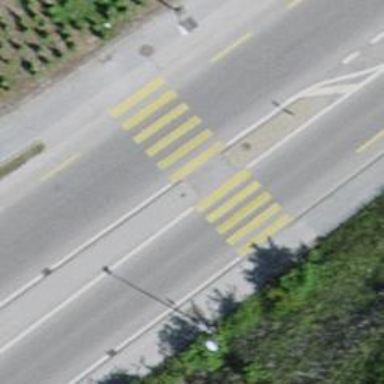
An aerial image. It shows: Marked footway crossing with asphalt surface. There is crossing island present.